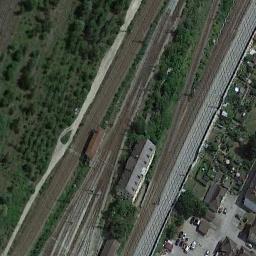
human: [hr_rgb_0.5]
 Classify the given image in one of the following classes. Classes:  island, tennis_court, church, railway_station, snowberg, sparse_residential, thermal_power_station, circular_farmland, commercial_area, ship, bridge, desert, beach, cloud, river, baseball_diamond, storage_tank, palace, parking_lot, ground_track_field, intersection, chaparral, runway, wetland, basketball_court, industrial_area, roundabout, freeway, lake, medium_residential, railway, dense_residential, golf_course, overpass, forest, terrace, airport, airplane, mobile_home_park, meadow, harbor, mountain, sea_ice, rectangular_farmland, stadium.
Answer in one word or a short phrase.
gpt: railway